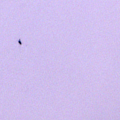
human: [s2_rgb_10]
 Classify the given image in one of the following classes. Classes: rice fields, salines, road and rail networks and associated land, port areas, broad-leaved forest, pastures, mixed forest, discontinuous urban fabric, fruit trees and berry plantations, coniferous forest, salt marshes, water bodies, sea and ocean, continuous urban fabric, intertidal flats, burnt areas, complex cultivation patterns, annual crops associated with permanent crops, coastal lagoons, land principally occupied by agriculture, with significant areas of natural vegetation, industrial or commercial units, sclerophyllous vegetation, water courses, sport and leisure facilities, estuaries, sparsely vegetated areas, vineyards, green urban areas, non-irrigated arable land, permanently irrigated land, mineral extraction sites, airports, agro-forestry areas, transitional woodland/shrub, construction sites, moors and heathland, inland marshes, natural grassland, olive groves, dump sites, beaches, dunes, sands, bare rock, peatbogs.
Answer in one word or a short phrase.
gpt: water bodies